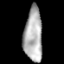
Tissue: lung
Cell type: Epithelial cells
Senescence score: 0.1851
Nuclear area (px): 973
Mean DAPI intensity: 174.176